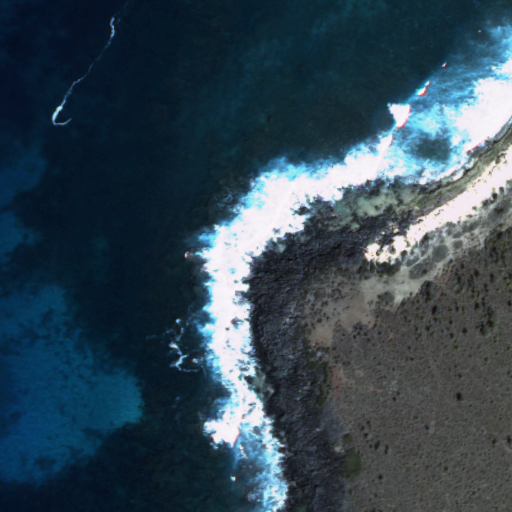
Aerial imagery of cape in Hawaii named Pākaua Point containing only unknown